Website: crate-barrel
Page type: payment
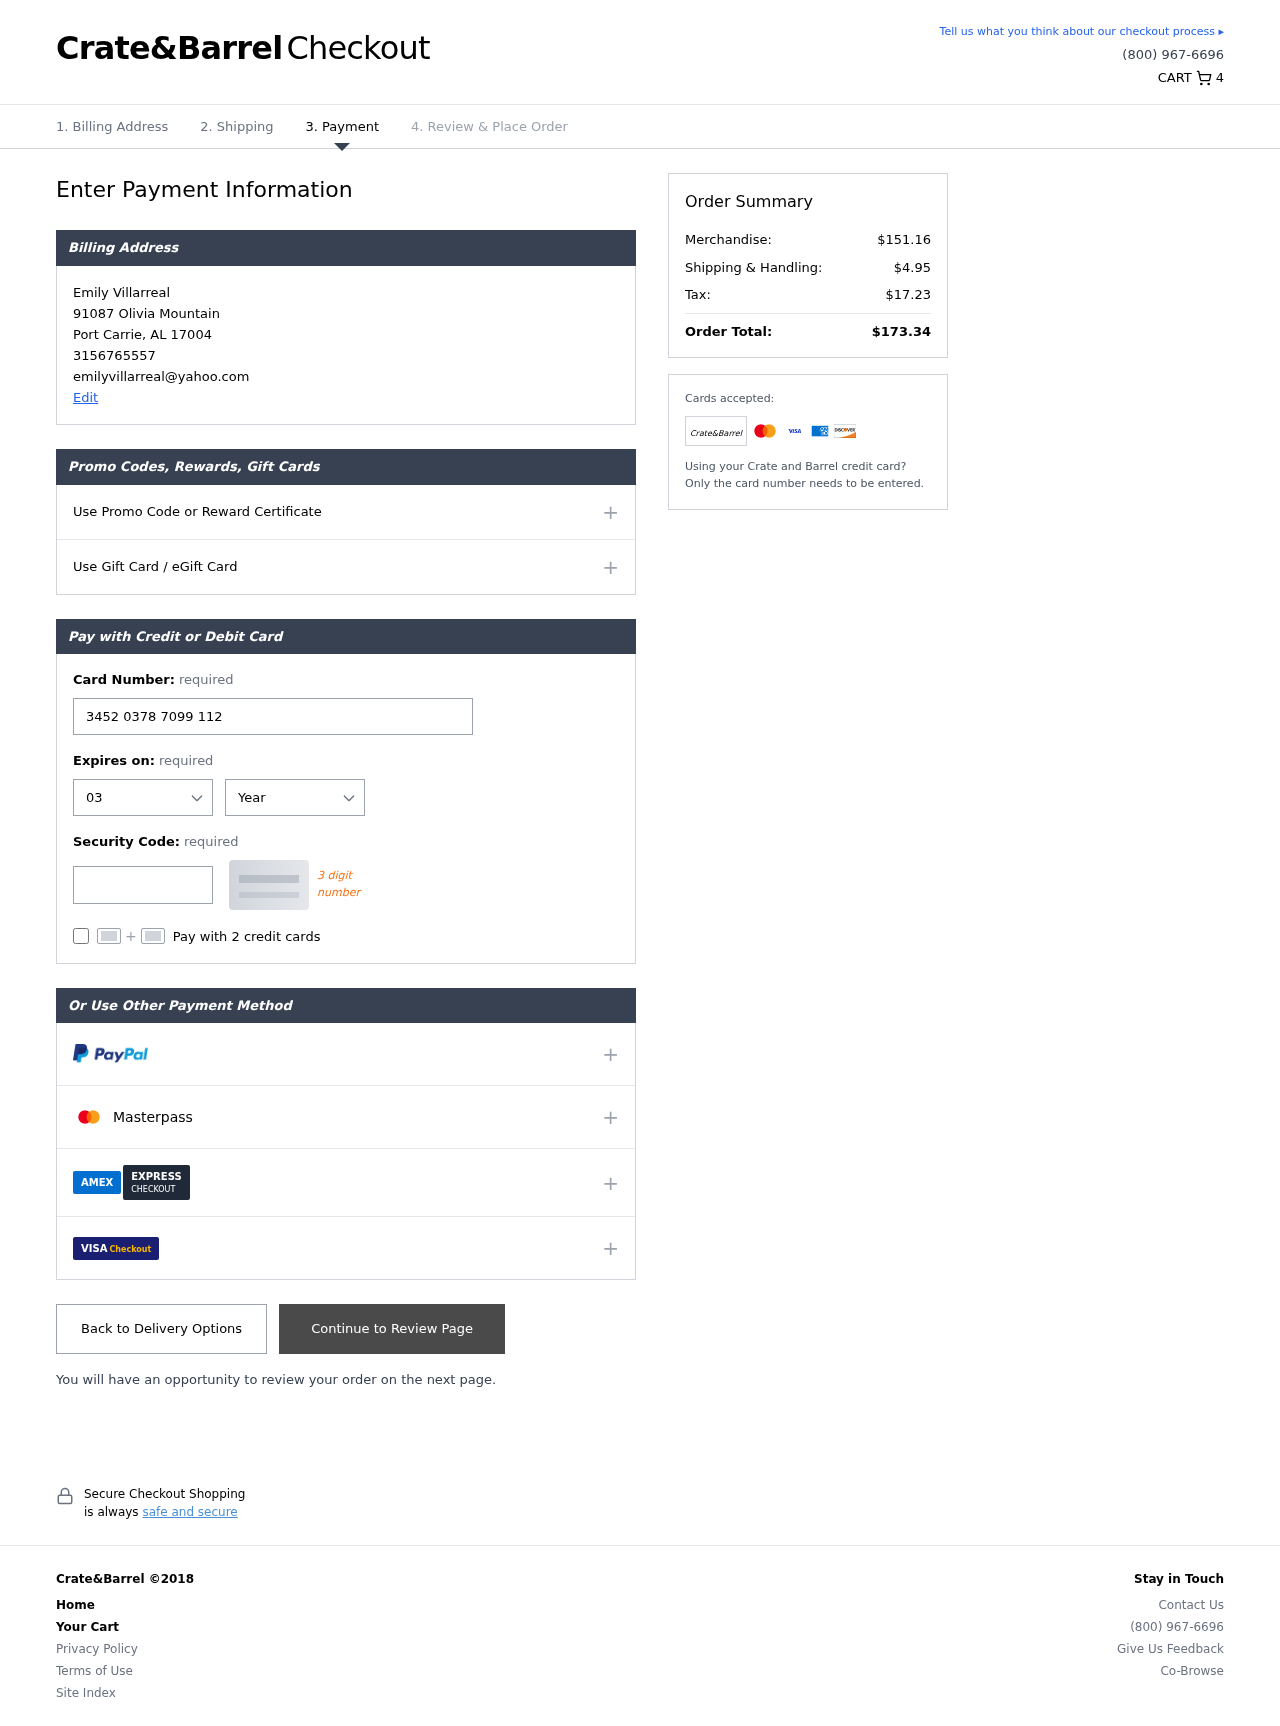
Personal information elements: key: PII_CARD_CVV
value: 1814
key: PII_CARD_EXPIRY_MONTH
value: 03
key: PII_CARD_EXPIRY_YEAR
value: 30
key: PII_CARD_NUMBER
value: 3452 0378 7099 112
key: PII_CITY
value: Port Carrie
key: PII_EMAIL
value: emilyvillarreal@yahoo.com
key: PII_FULLNAME
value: Emily Villarreal
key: PII_PHONE
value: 3156765557
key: PII_POSTCODE
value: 17004
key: PII_STATE_ABBR
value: AL
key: PII_STREET
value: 91087 Olivia Mountain
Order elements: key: ORDER_NUM_ITEMS
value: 4
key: ORDER_SUBTOTAL
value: $151.16
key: ORDER_SHIPPING_COST
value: $4.95
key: ORDER_TAX
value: $17.23
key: ORDER_TOTAL
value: $173.34